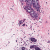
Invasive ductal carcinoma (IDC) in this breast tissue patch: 0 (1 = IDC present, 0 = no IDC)